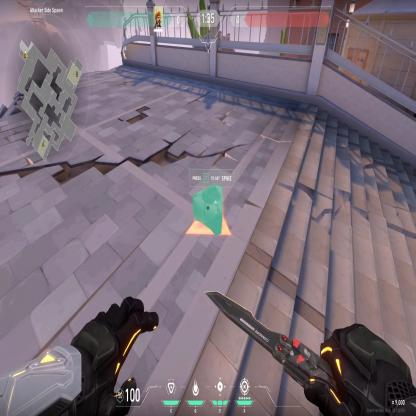
Label: dropped spike